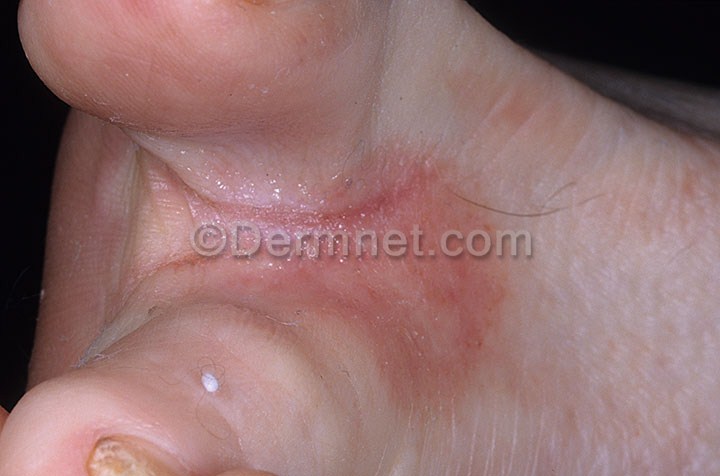
Disease: Tinea Ringworm Candidiasis and other Fungal Infections